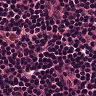
Metastatic tissue present: no